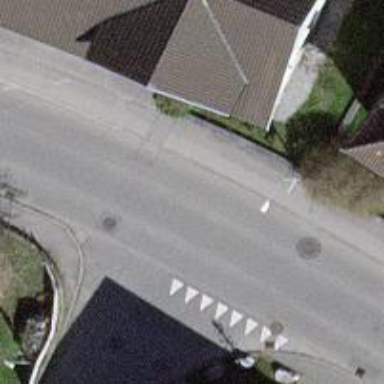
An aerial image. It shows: Asphalt road in residential area.